Current action and preconditions to check: trajectory_clear

Your task: For each precondition in the list above, predict whether it will hold at this action.

Consider the current scene as observed from the mobile robot's camera, and analyze the predicted future states of all dynamic agents (e.g., people, animals, vehicles, or any moving entities) within the NEXT SECOND.

IMPORTANT: Only answer "very likely" if you are absolutely certain—based on strong, clear evidence—that a dynamic agent will violate the precondition in the predicted future state. Do NOT answer "very likely" for unlikely, ambiguous, or low-probability risks.

Ask yourself for each precondition: Is there a high probability, with clear and convincing evidence, that the predicted future states of any dynamic agent will interfere with the predicted future state of the currently executing action within the NEXT SECOND, causing that precondition to fail?

Assess the risk level based on these predictions. Use "likely" or "very likely" if motions create a clear risk of interference.

Use "neutral" or "improbable" if agents are nearby but their predicted paths are clearly diverging or non-conflicting.

Failure Risk Categories: "very improbable", "improbable", "neutral", "likely", "very likely"

Answer Format: Output ONLY the probability_of_failure value from these categories: "very improbable", "improbable", "neutral", "likely", "very likely"

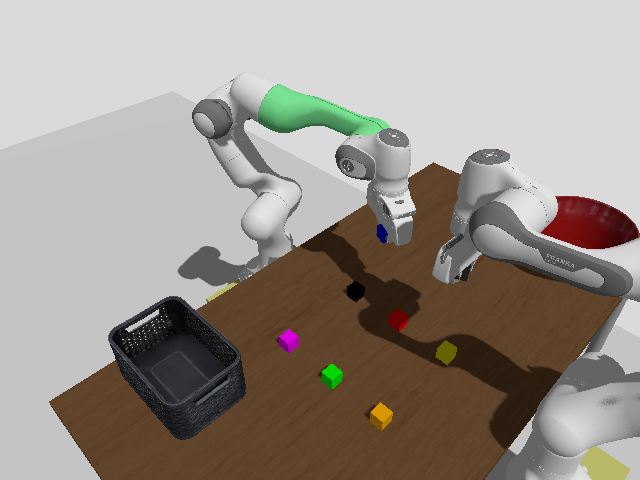

Answer: improbable